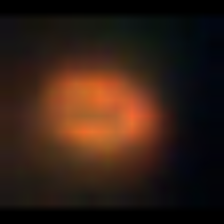
Taxon: NanoPlankton
Group: Other